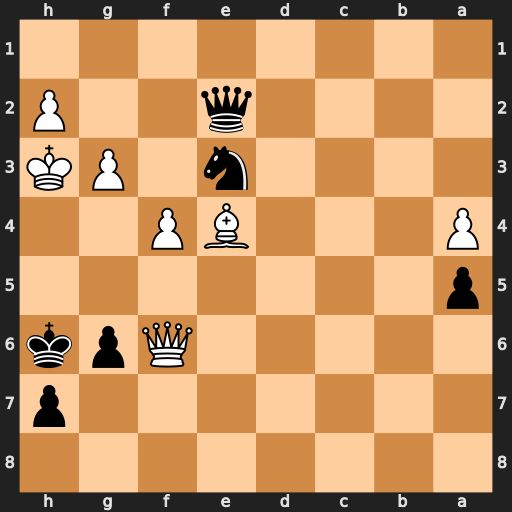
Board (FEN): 8/7p/5Qpk/p7/P3BP2/4n1PK/4q2P/8
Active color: b
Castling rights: -
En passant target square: -
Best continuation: Qg4#